Interaction volume radius: 10 \u00c5
Interaction volume height: 10 \u00c5
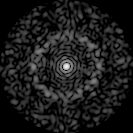
Disorder parameter: 0.8645